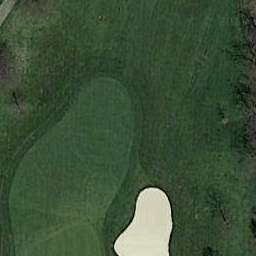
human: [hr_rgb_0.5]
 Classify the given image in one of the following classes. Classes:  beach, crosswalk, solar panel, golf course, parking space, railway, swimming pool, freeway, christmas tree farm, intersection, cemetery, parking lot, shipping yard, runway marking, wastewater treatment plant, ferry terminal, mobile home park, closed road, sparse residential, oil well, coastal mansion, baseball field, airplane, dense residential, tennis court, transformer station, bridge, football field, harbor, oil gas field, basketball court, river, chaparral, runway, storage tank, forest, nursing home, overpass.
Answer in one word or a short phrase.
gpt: golf course